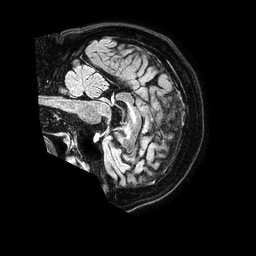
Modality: FLAIR
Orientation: sagittal
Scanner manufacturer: philips
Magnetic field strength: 1.5 T
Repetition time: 4.8 s
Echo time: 0.3 s